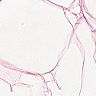
Metastatic tissue present: no